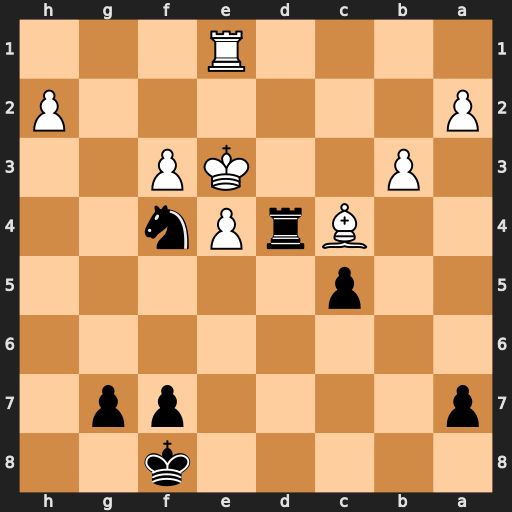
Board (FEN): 5k2/p4pp1/8/2p5/2BrPn2/1P2KP2/P6P/4R3
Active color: b
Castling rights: -
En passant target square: -
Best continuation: Ng2+ Kf2 Nxe1